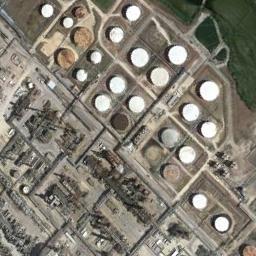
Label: storage_tank